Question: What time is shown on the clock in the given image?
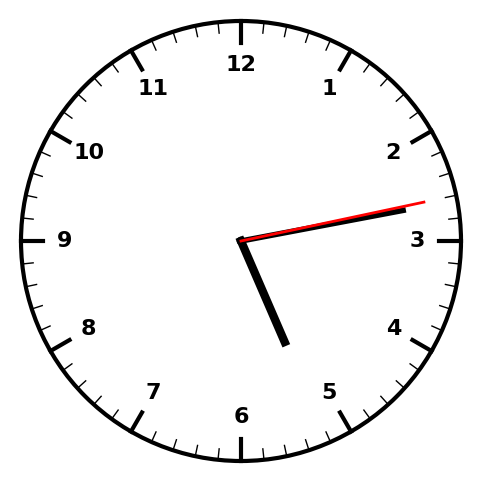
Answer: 05:13:13